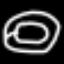
Label: donut